Question: everyone.
I've been trying to make a dynamic chart that works with a function to bring its values, but I don't know not even how to look for the answer on Google, all I see are thing like "see the function of your linear chart" and basic stuffs like that.
In case I haven't been clear enough:.
1. What I specifically want to change is the options of the "Values" sub-menu.

As you can see, my Excel is in portuguese (I'm Brazilian). The available options you can read are "Sum, Count, Average, Max, Min...". The problem, as introduced, is that I'd like to 'create' a new calculation, with an equation of my own.
When I check the VBA code for changing these values I see this:
'''
ActiveSheet.ChartObjects("Grafico 6").Activate
With ActiveSheet.PivotTables("Tabela dinamica3").PivotFields( _
"Media de NPS POR CAMPANHA")
.Caption = "Soma de NPS POR CAMPANHA"
.Function = xlSum
End With
'''
Where you see the x1Sum is exactly where I'd like it to run another function but "Sum", "Average", "Max" and stuff like that.
1. The function I want to create is the NPS (Net Promoter Score). NPS = ((x/z)-(y/z))*100
Where:
x = number of promoters of my brand;
y = number of detractors of my brand;
z = total of opinions.
As you can see above, the values my charts is exctracting are not supposed to be summed or anything like that; they must follow the NPS function.
Does somebody knows how to do it? I don't know if I must code something, if there's a hidden option to do so, or even if it is impossible.
In case I haven't been clear enough, please, feel free to ask anything.
Thank you! :)
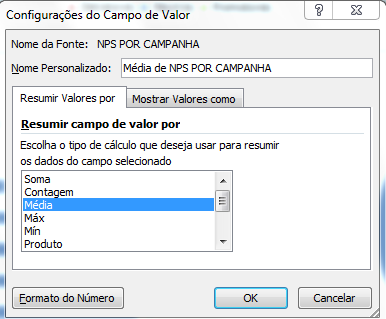
Answer: If you use a pivot table for your chart, then your options for the aggregations are limited to the pivot table aggregations. But you can create a data table that is based on the pivot table data and create formulas to calculate what you want to plot. What I don't understand is: a NPS results in a single value. Why do you need a chart for that? Or are you trying to chart multiple NPS values? Over time? Or for different services?
Build a pivot table that shows all the data with columns for promoters, detractors and neutrals, with your different time values or services in the rows. Then you can use a helper table with just the time values/services and the NPT. Calculate the NPS for each row and create a chart based on that helper table.
If you need more details, please update your question with a data sample and then post a comment.